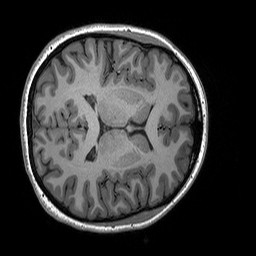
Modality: T1w
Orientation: axial
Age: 25
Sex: female
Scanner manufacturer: siemens
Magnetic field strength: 3 T
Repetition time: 2.3 s
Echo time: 0.00298 s